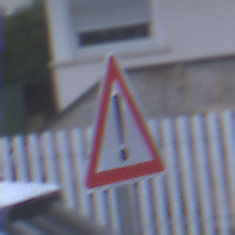
Verkehrszeichen: Gefahrenstelle
Umgebung: Outdoor, Urban
Tageszeit: SunriseSunset
Wetter: PartlyCloudy
Licht: Natural
Jahreszeit: NotSpecified
Kontrast: LowContrast